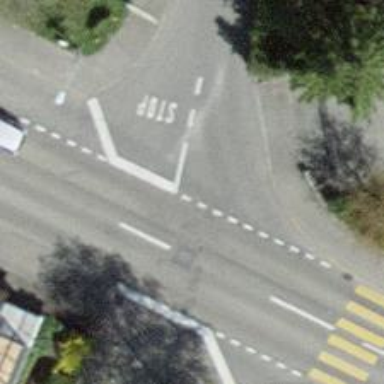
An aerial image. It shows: Road with stop sign.